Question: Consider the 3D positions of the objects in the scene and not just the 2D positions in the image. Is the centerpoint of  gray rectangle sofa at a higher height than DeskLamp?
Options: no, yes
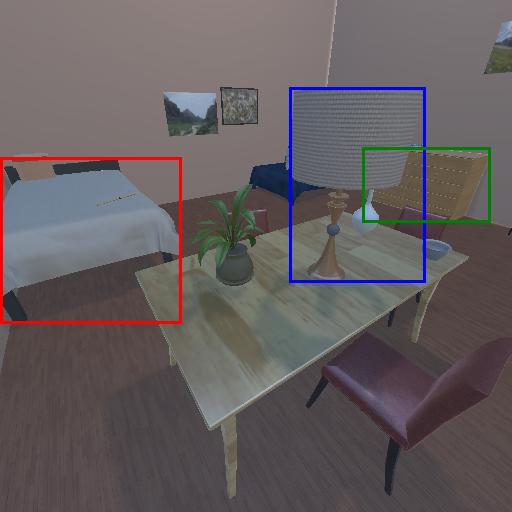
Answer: no